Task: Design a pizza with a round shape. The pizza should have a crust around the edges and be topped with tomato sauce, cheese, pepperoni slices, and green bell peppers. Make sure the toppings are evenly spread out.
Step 549:
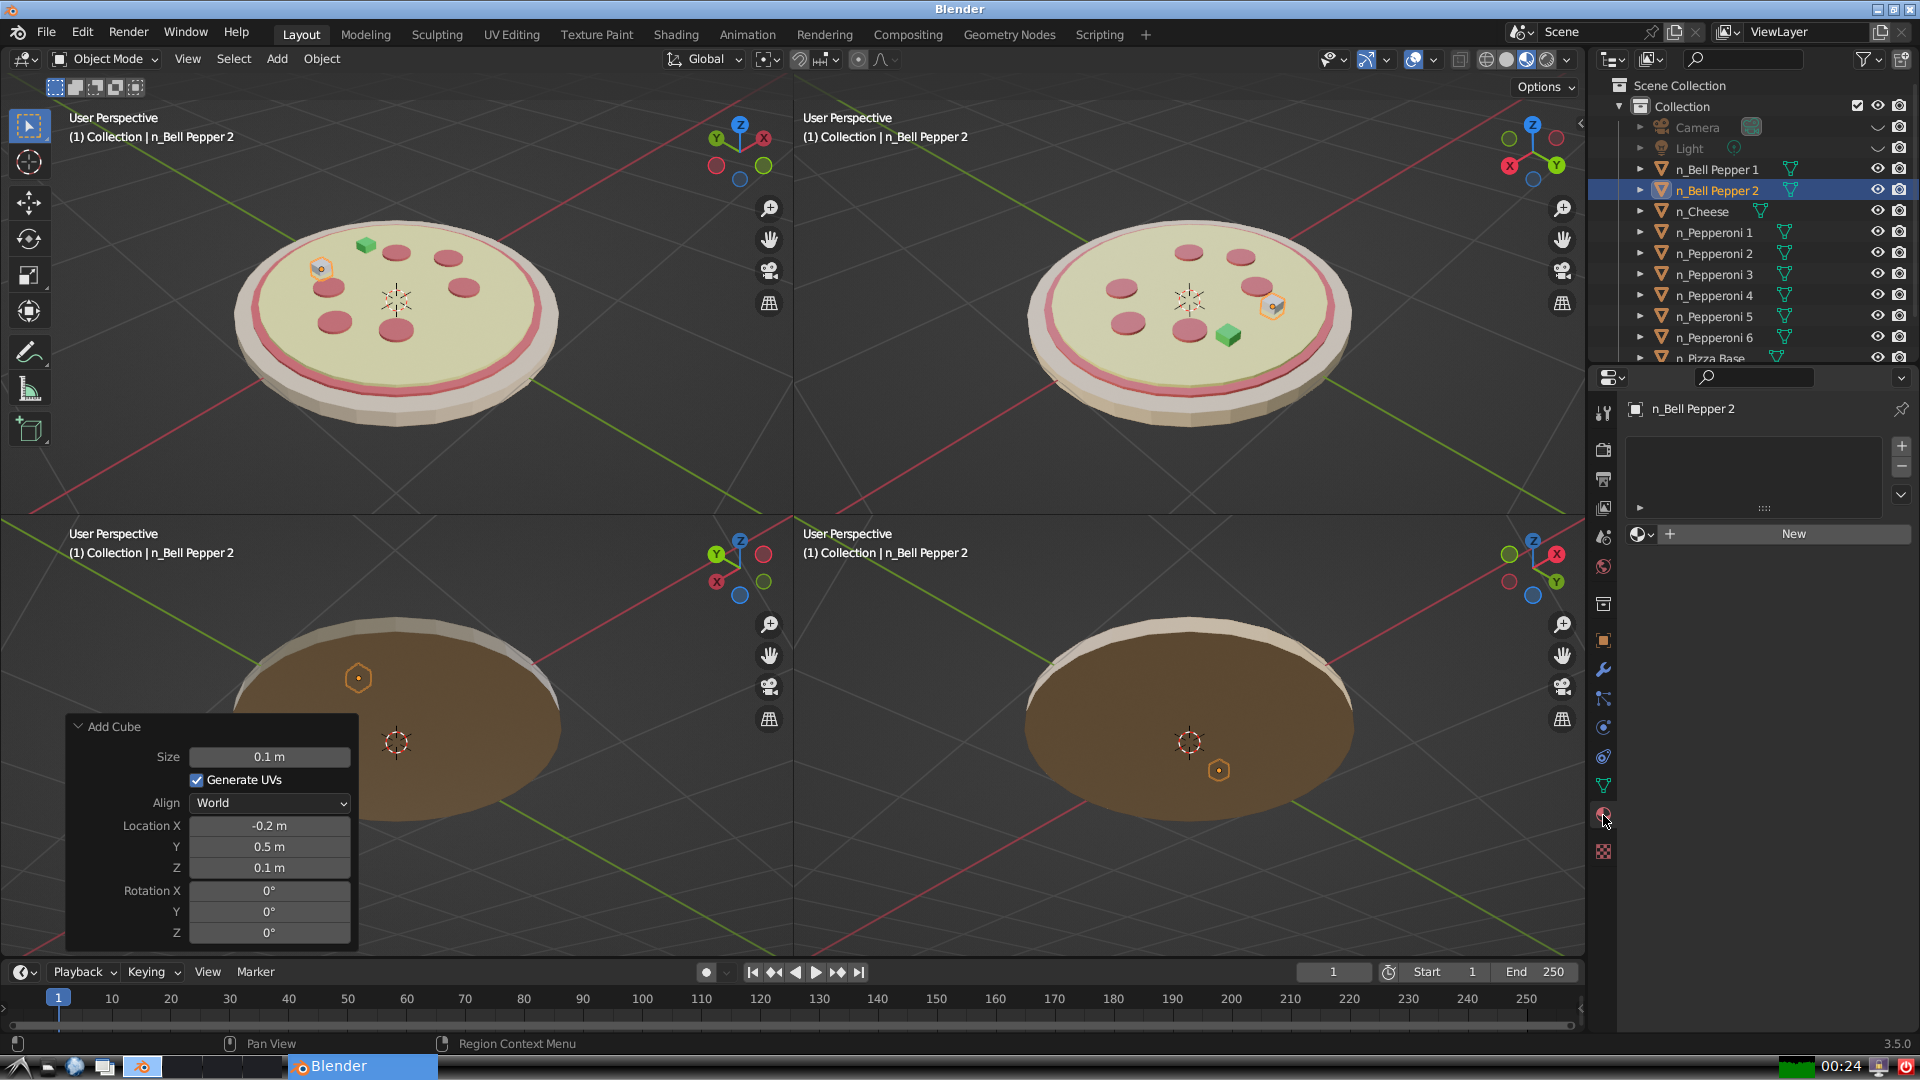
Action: {"mouse_move": [1636, 534]}